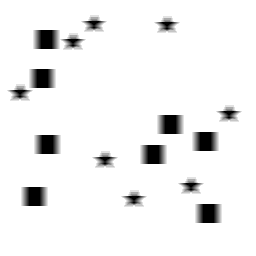
Squares: 8
Triangles: 0
Stars: 8
Total shapes: 16